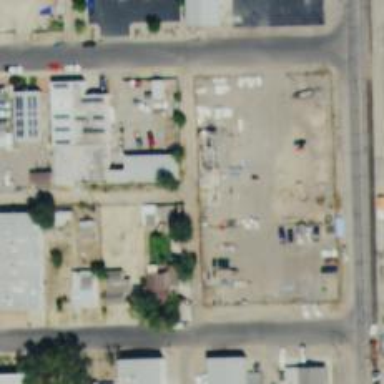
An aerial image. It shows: Alley classified as service road.